Aerial crown-view tile of a tropical tree (Barro Colorado Island, Panama), acquired 20241014:
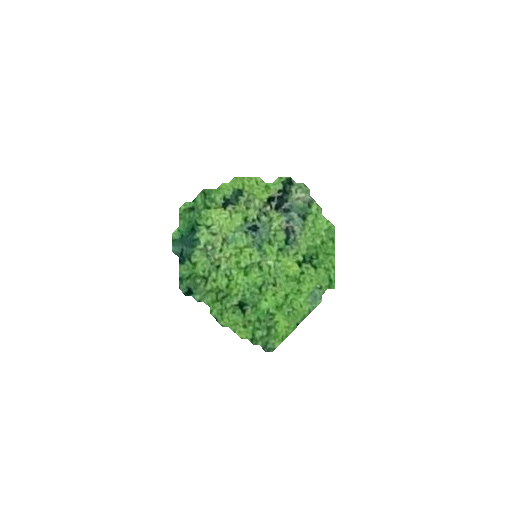
Species: Pouteria stipitata
GBIF accepted scientific name: Pouteria stipitata
Crown area: 31.667 m²